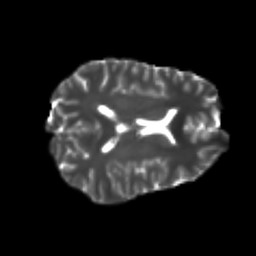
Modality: T2w
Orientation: axial
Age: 22
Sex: female
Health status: healthy
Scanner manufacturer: philips
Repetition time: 7.386 s
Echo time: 0.08599 s